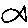
Label: fish